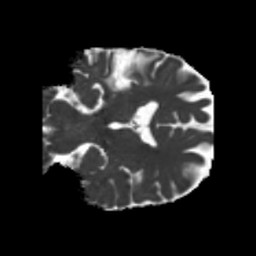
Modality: MD
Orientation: coronal
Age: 55
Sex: male
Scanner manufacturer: siemens
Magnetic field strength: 3 T
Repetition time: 5.25 s
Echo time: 0.08 s